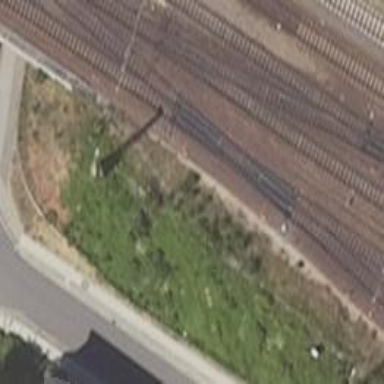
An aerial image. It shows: Railway with electrified contact lines.